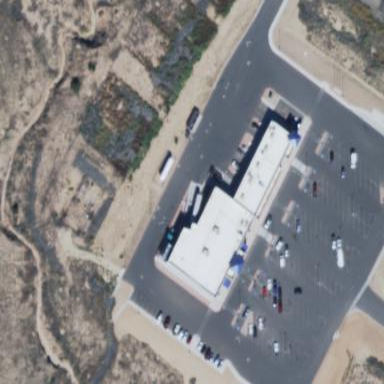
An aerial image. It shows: Retail building housing supermarket.